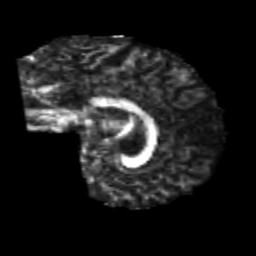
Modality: FA
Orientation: sagittal
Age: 21
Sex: male
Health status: healthy
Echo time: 0.074 s